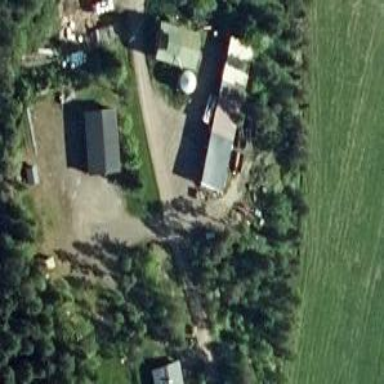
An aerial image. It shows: Farm.